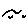
Label: car